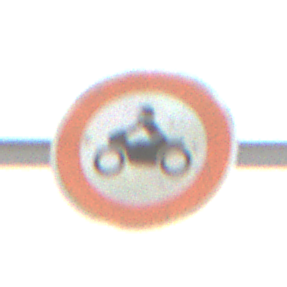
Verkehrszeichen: VerbotKraftraeder
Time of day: MorningAfternoon
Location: Outdoor (Nature)
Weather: Overcast
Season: Winter
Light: Natural